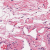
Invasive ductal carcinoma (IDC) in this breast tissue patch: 0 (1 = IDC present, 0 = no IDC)